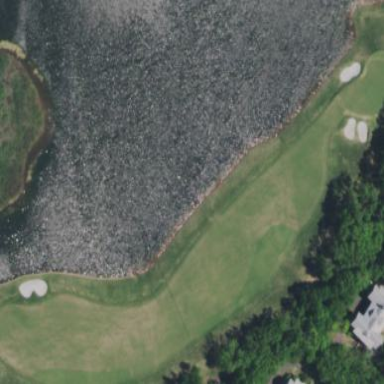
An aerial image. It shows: Golf fairway surrounded by grass.